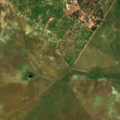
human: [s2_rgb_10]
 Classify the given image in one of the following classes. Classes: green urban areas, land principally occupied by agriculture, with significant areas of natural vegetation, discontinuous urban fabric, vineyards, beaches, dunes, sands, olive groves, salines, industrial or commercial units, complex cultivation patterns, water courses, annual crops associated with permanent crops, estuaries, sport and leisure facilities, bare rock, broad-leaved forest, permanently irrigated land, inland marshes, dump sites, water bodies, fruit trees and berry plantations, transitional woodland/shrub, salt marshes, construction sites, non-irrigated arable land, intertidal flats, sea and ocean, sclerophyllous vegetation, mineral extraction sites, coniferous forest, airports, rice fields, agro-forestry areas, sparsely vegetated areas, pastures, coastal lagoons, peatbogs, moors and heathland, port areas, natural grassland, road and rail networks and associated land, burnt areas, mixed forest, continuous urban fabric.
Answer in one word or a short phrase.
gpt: continuous urban fabric